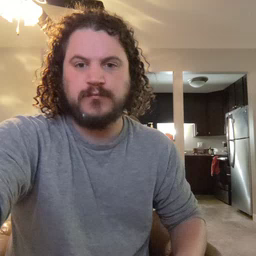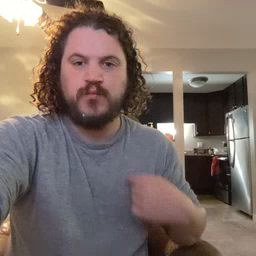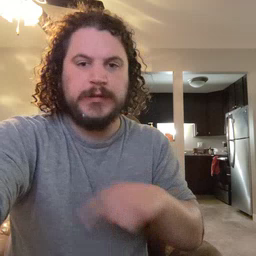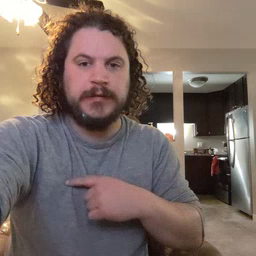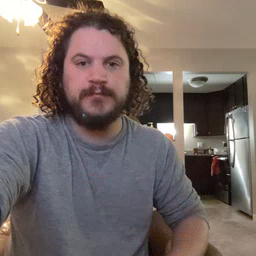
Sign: weus